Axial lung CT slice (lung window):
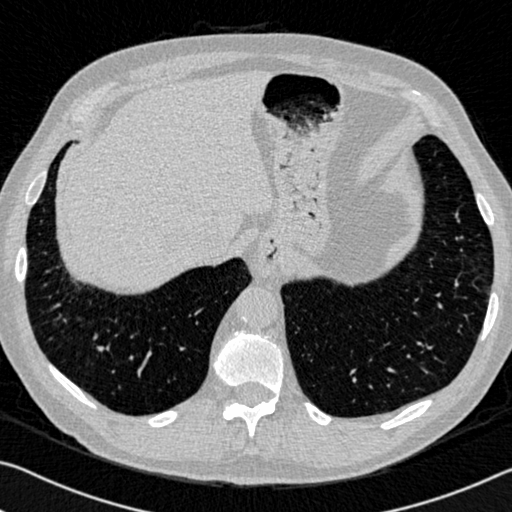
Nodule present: no